Question: I have got a problem in my logcat screen and the problem is that,whenever I get error from my application I get blank screen in logcat and I am unable to look at the errors and fix them.How do I overcome this sort of issue?
here is my logcat screen:

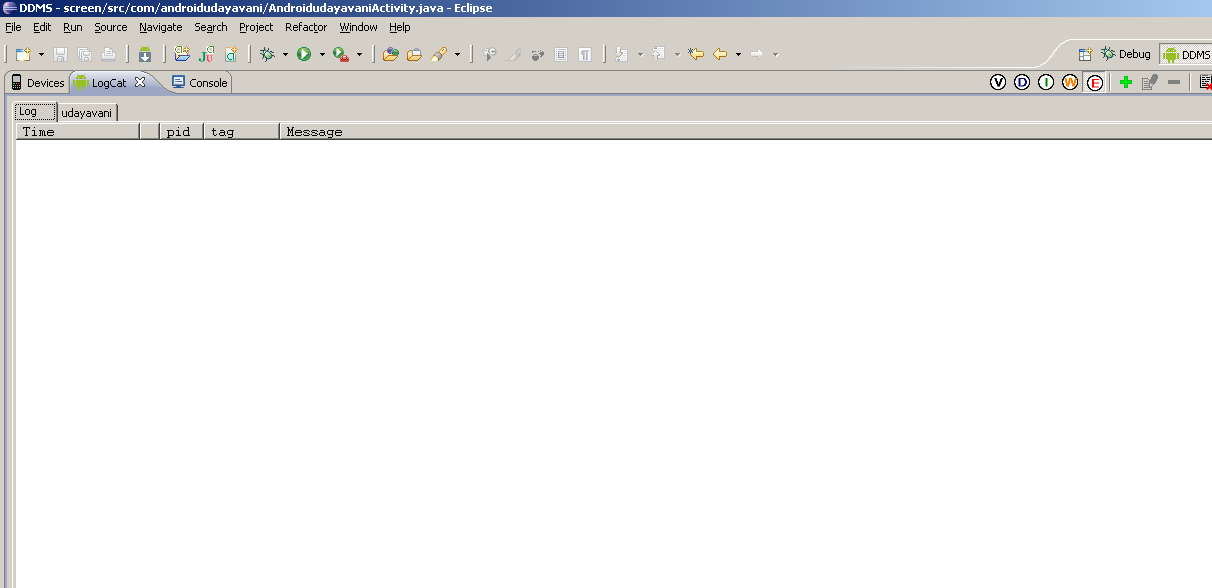
Answer: Update your ADT plugin in Eclipse and right now you are using deprecated Logcat.
'''
Help > Check for Updates
'''